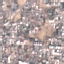
Label: Residential